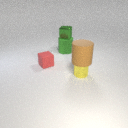
small green metal cube above large green rubber cylinder